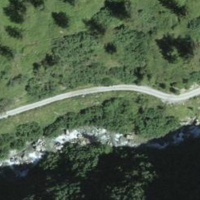
EUNIS habitat code: 31
Species observed at this site:
Agriades glandon